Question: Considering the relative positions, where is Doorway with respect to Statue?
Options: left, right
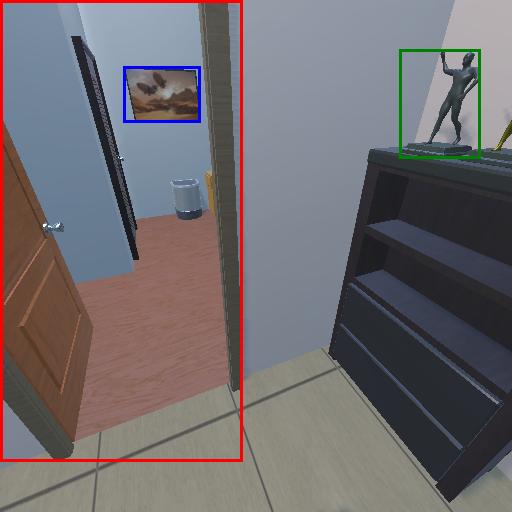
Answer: left